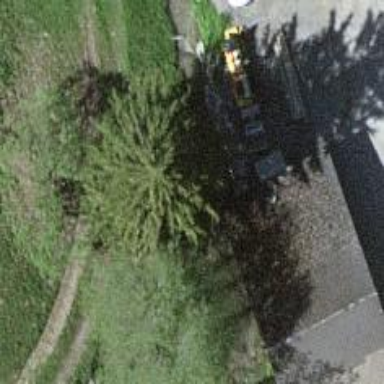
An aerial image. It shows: Garage building.